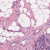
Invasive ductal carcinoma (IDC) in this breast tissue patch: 1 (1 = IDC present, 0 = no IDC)